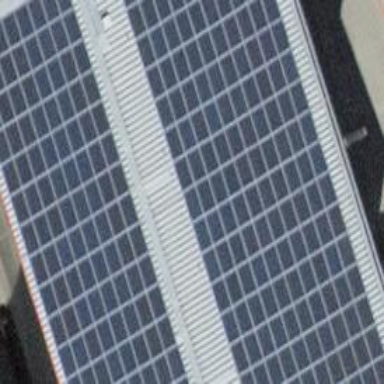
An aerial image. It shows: Solar power generator utilizing photovoltaic technology with solar photovoltaic panels.